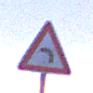
Verkehrszeichen: KurveLinks
Umgebung: Outdoor, Urban
Tageszeit: SunriseSunset
Wetter: Overcast
Licht: Natural
Jahreszeit: NotSpecified
Kontrast: LowContrast